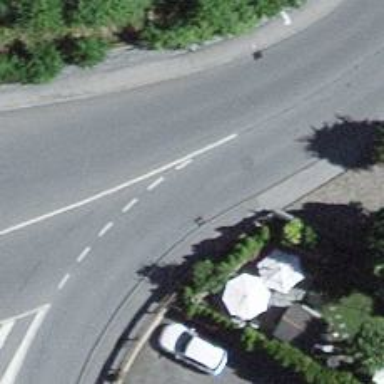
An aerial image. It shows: Secondary link road with asphalt surface.